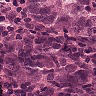
Metastatic tissue present: yes